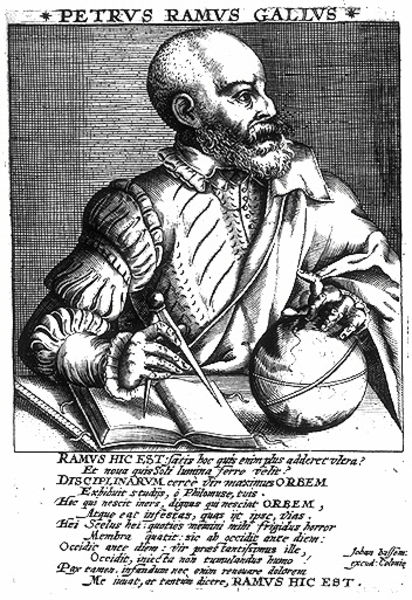
Titel: Bildnis des Petrus Ramus
Künstler: Johann Bussemacher
Institution: (Seriendruck)
Schlagwörter: hand, kopf, mann, umhang, weiß, finger, licht, nase, ohr, profil, schwarz, tisch, anzug, bart, augen, bibel, falten, kragen, schädel, ärmel, bildnis, hände, portrait, porträt, erde, gewand, mantel, gewänder, renaissance, traurig, holzschnitt, schrift, bücher, papier, unterhaltung, kette, grafik, graphik, kahl, könig, riemen, ernst, inschrift, glatze, faltenwurf, augenbraue, gedanken, knöpfe, nachdenken, kante, deckel, buch, denken, druck, hochdruck, radierung, stich, seite, illustration, text, schriftsteller, denker, kugel, stift, braue, buchdruck, einband, seiten, halbprofil, portät, mittelalter, wams, gedicht, forscher, geistiger, skeptisch, gelehrter, zeilen, dürer, lineal, kupferstich, globus, petrus, flugblatt, massstab, weltkugel, winkel, latein, mathematik, vermessung, zirkel, seitenansich, buchmalerei, seriendruck, inkunabel, altertum, druk, astronom, geograf, geograph, messen, anspannung, humanismus, mathematiker, erfinder, epigramm, vermessen, gebildeter, est, zirkle, provil, adghadghadhgg, adghadhgadhfdg, armeä, dfadfahg, dhadghadghadh, dtfhkdghakdgfhafg, fghadghadgh, fghsfghsfghsf, gadfgfgadgf, gallus, ghfdhgsfghs, ghsfghs, hadfhdghd, hadhfsdhg, ramus, rtzaerzartz, sfghsfghsfghs, sgddsfgdfg, ydghdghsdfh, zeitgenössisches kostüm, aufregend, schriftstelle, gallien, geometer, petrus ramus gallus, pläte